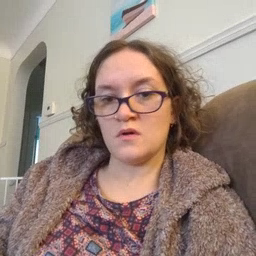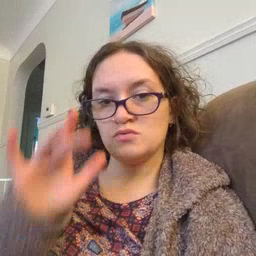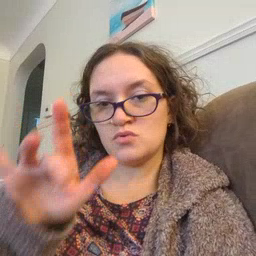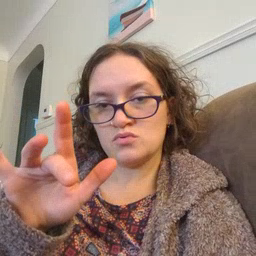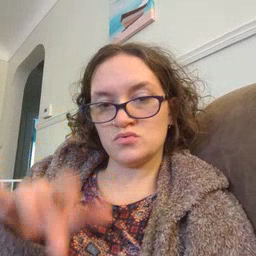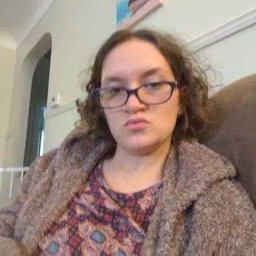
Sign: touch